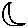
Label: moon